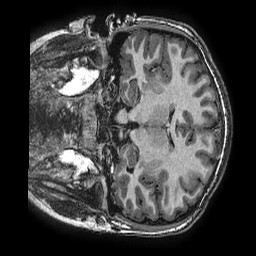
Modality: T1w
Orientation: coronal
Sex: male
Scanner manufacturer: ge
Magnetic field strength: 3 T
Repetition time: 0.0077 s
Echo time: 0.003436 s